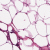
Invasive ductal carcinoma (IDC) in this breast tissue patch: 0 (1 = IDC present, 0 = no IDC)